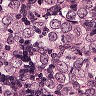
Metastatic tissue present: yes